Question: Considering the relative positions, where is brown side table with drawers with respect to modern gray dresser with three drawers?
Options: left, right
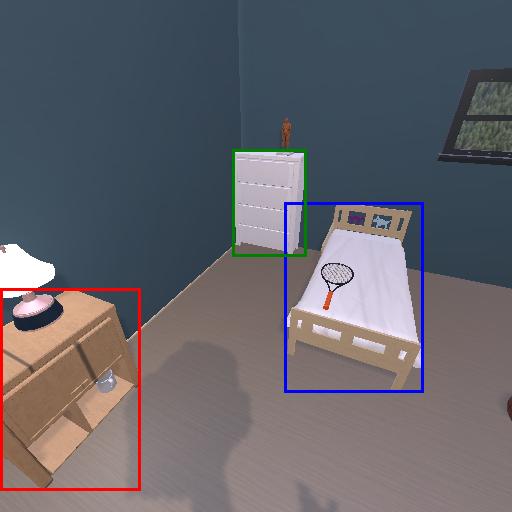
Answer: left